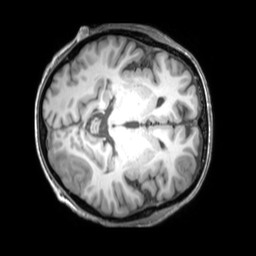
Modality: T1w
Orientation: axial
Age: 56
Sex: male
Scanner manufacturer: philips
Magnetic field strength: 3 T
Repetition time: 0.009887 s
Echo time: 0.004594 s